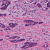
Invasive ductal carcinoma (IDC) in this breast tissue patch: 1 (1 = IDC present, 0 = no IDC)